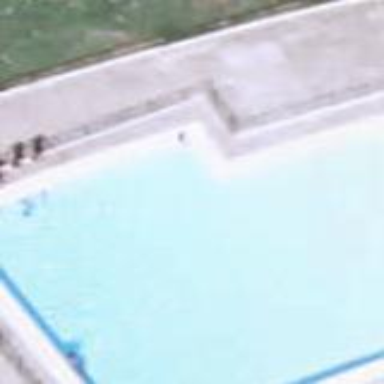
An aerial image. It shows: Swimming pool located in leisure land.